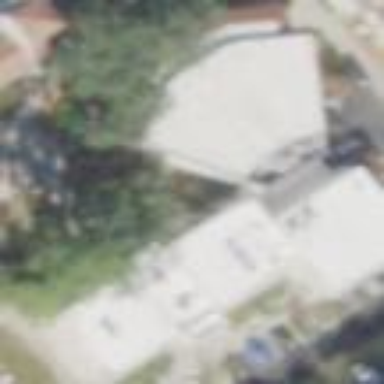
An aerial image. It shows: School building.